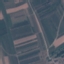
Label: PermanentCrop